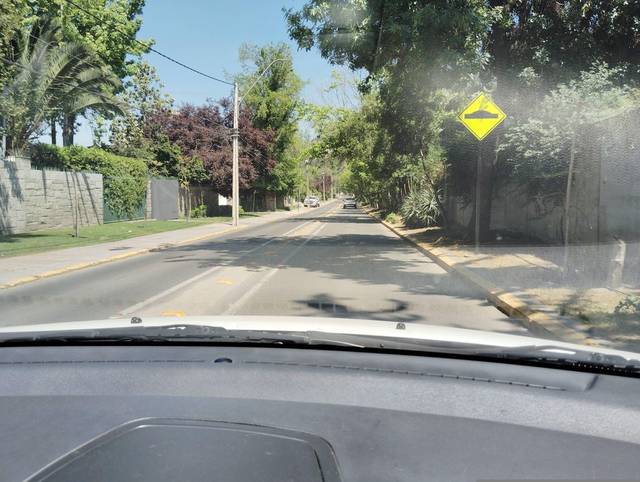
Region: Chile
Coordinates: -33.416, -70.618